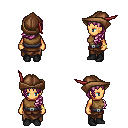
a pixel art fantasy rpg character, female body template, human, tanned skin, leather chest armor, robe skirt, pink left-swept hairstyle, leather cap, bracelets, black shoes, four views (front, back, left, right), 2x2 character sprite sheet, small pixel art, hard edges, no anti-aliasing